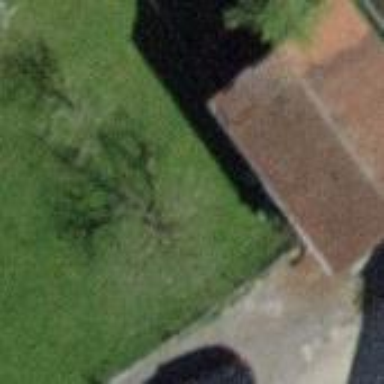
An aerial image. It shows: Barn.